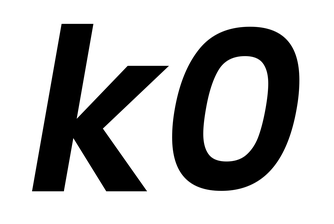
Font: Poppins-SemiBoldItalic